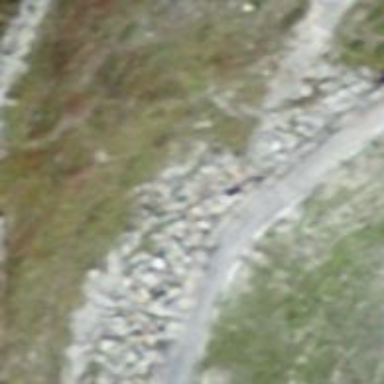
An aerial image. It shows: Retaining wall.